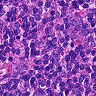
Metastatic tissue present: no